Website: macys
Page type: delivery-shipping
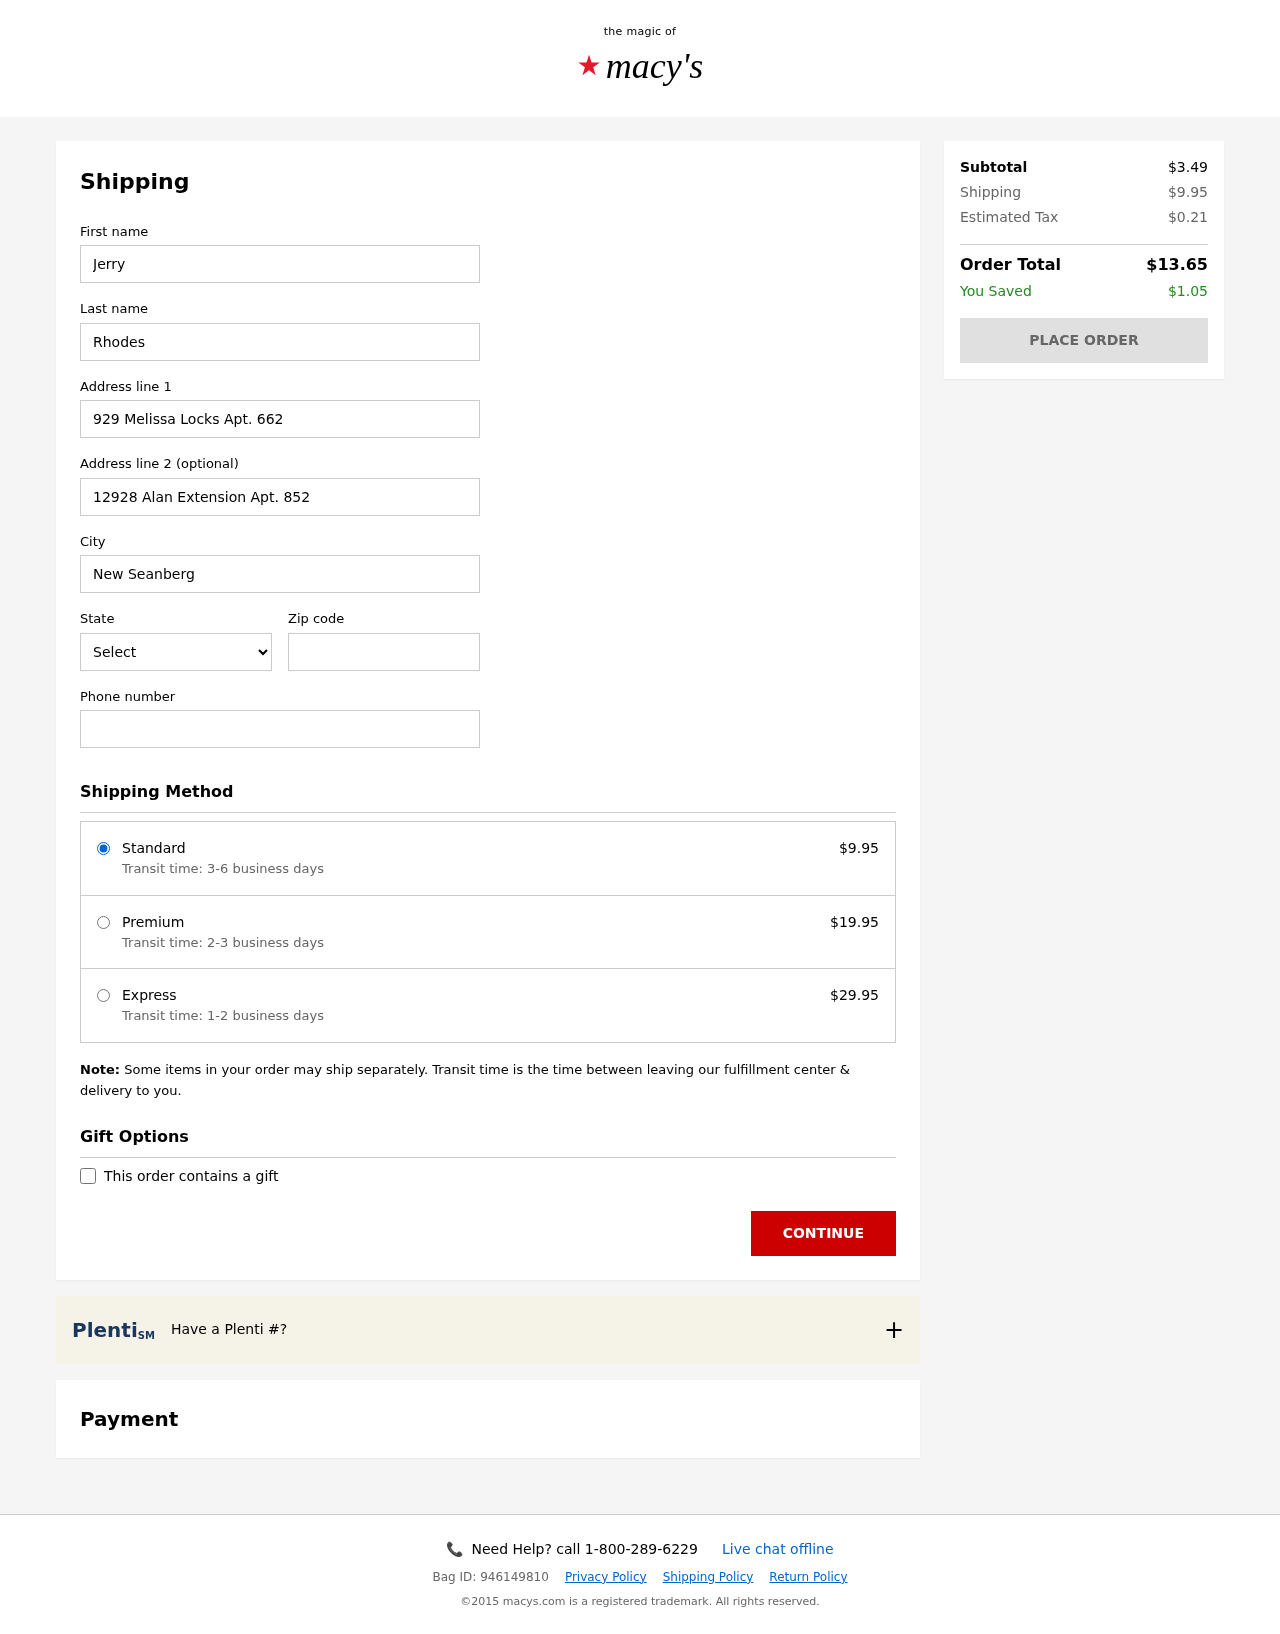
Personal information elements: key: PII_CITY
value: New Seanberg
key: PII_FIRSTNAME
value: Jerry
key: PII_LASTNAME
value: Rhodes
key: PII_PHONE
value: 7962554508
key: PII_POSTCODE
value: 52101
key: PII_STATE_ABBR
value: OK
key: PII_STREET
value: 929 Melissa Locks Apt. 662
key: PII_STREET2
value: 12928 Alan Extension Apt. 852
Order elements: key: ORDER_SHIPPING_COST
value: $9.95
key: ORDER_SHIPPING_PREMIUM
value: $19.95
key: ORDER_SHIPPING_EXPRESS
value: $29.95
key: ORDER_SUBTOTAL
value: $3.49
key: ORDER_TAX
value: $0.21
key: ORDER_TOTAL
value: $13.65
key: ORDER_SAVINGS
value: $1.05